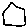
Label: hexagon